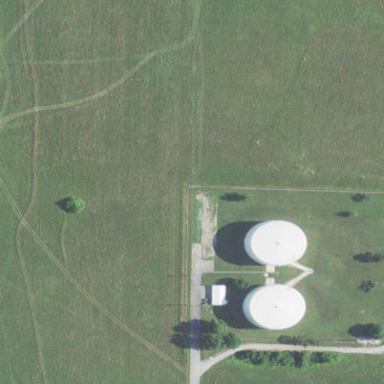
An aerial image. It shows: Water works facility.